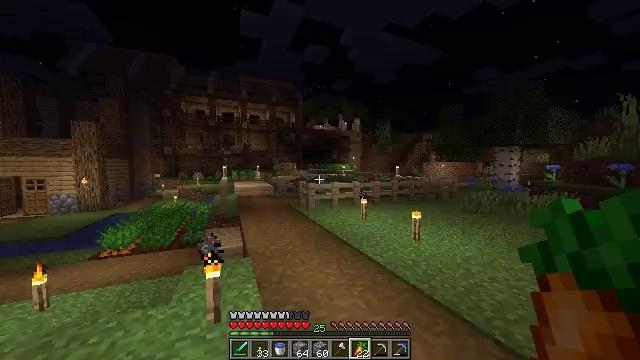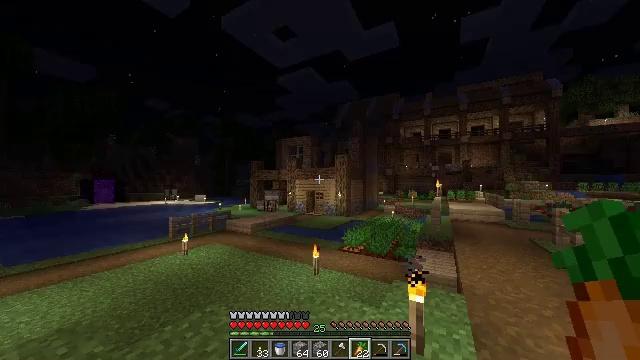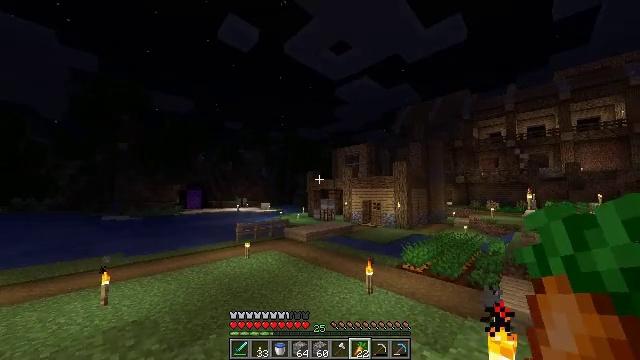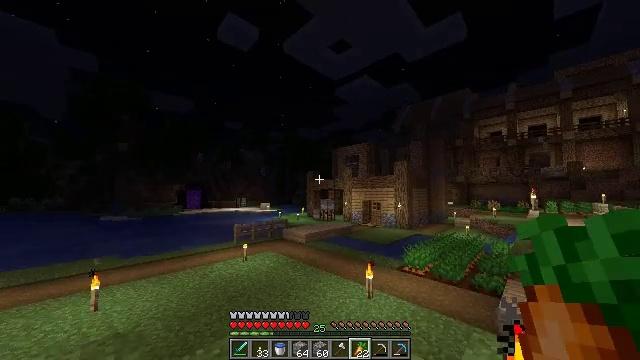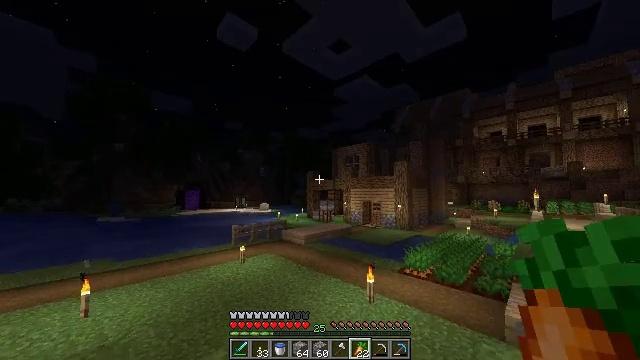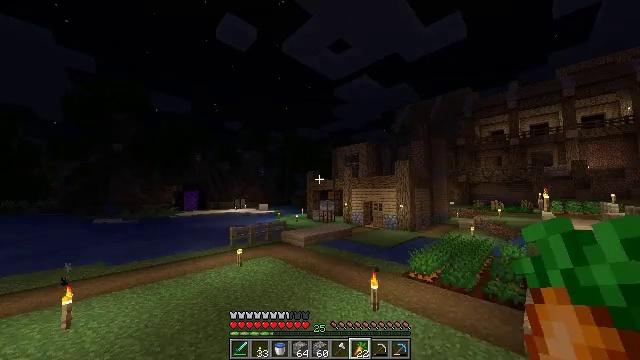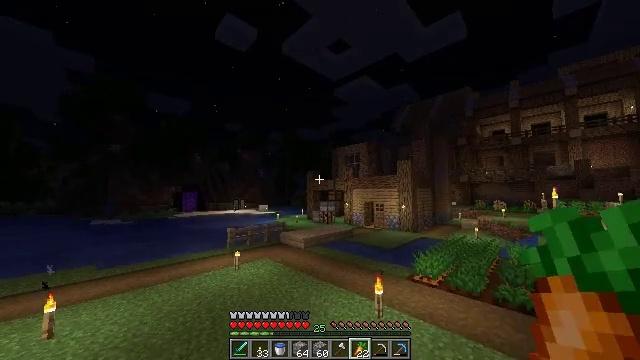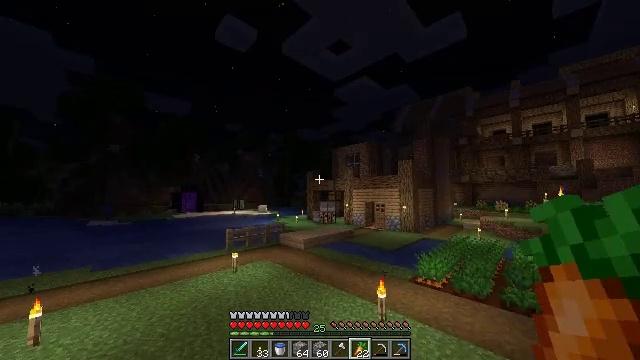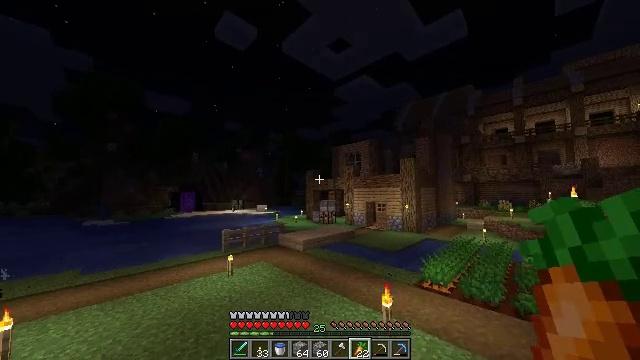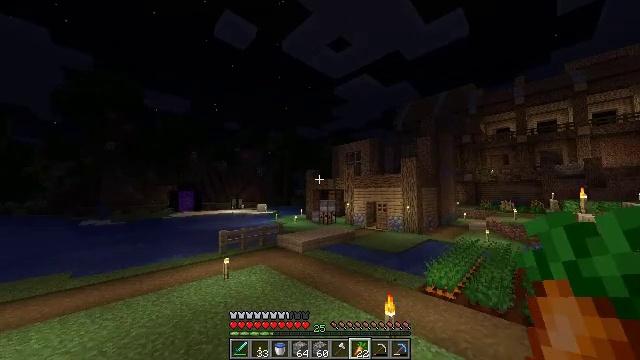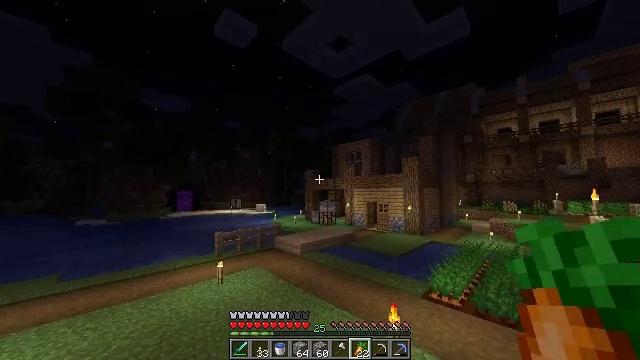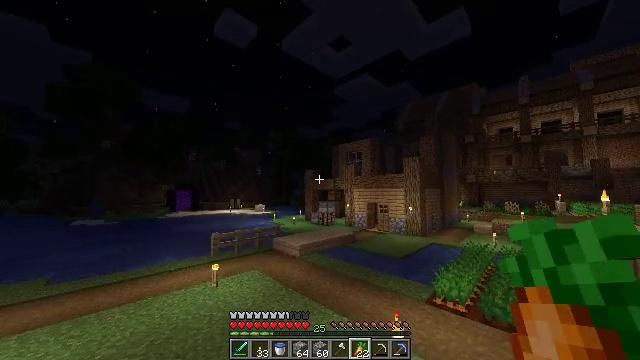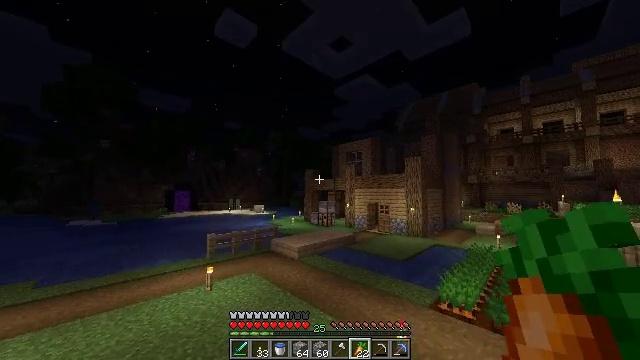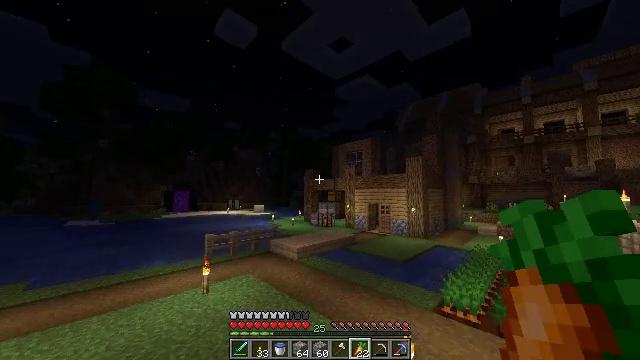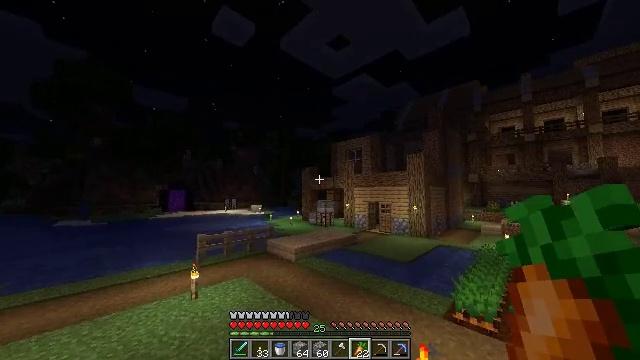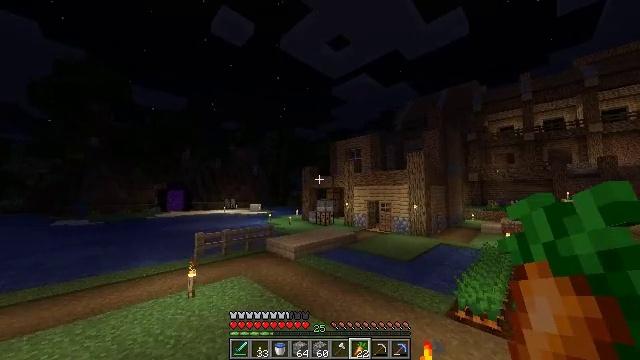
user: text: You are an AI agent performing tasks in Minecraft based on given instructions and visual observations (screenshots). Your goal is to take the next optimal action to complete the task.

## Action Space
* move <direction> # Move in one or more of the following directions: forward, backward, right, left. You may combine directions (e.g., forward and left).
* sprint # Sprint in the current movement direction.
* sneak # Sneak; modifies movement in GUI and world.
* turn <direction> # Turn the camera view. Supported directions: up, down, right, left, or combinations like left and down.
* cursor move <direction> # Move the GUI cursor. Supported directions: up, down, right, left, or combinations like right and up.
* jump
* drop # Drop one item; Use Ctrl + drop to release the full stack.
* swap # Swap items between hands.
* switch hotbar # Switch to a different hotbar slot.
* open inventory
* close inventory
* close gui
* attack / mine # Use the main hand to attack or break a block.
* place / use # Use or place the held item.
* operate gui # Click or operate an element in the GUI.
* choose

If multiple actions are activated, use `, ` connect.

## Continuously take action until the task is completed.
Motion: motion action
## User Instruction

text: Retrieve lapis lazuli by using a crafting table.
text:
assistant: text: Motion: move forward, turn left and up
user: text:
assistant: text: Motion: move forward, turn left and up
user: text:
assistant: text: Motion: move forward
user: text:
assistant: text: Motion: move forward
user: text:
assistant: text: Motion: move forward
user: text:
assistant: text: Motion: move forward
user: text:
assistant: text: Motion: move forward
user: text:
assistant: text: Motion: move forward
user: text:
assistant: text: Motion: move forward
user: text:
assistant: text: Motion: move forward
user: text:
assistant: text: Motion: move forward
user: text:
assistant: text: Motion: move forward
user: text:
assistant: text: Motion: move forward
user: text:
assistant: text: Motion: move forward
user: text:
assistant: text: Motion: move forward
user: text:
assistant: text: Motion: move forward, turn right
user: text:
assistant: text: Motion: move forward, turn right and up
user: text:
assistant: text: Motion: move forward, turn right and up
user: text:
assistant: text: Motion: move forward, turn right
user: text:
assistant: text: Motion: move forward, turn right
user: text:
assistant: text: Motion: move forward
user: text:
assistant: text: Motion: move forward
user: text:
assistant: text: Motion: move forward
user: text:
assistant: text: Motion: move forward, jump
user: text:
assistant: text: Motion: move forward, jump
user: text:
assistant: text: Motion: move forward, jump
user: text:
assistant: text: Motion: move forward, jump
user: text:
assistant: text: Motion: move forward, jump
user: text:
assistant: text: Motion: move forward, jump
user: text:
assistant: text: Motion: move forward, jump